Question: I have a bit 'stupid' question, but I can't figure it out. I need this column in my DataGrid:

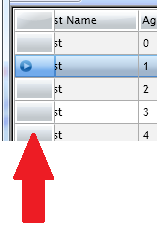
Answer: I think you mean 'DataGridRowHeader'. Try to set 'HeadersVisibility' property to 'All' or 'Row' in you 'DataGrid'.